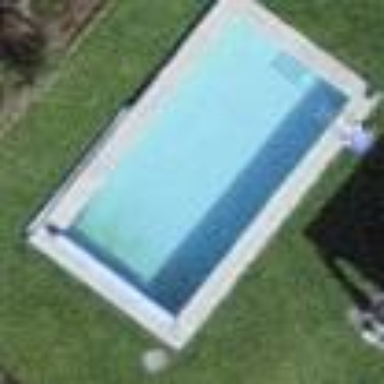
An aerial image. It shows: Swimming pool located in leisure land.